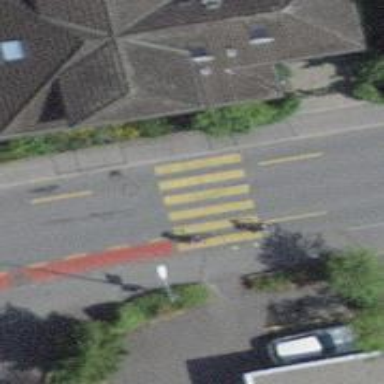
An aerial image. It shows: Kerb barrier.